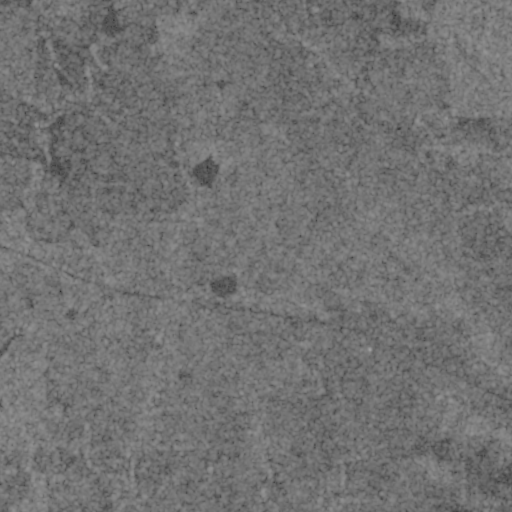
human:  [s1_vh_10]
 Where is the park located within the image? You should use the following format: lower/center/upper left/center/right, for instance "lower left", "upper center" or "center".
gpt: The park is located in the center right of the image.
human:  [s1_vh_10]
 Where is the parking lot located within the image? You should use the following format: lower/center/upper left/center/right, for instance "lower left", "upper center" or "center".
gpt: There is no parking lot in the image.

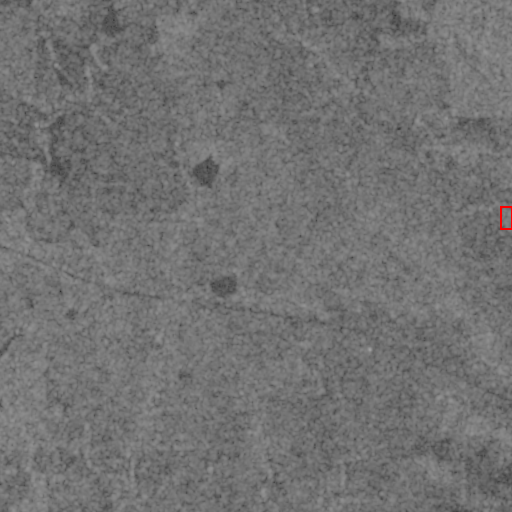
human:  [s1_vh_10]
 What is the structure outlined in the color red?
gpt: The structure outlined in red is a park.
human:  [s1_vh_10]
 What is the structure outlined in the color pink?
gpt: There is no pink outline.